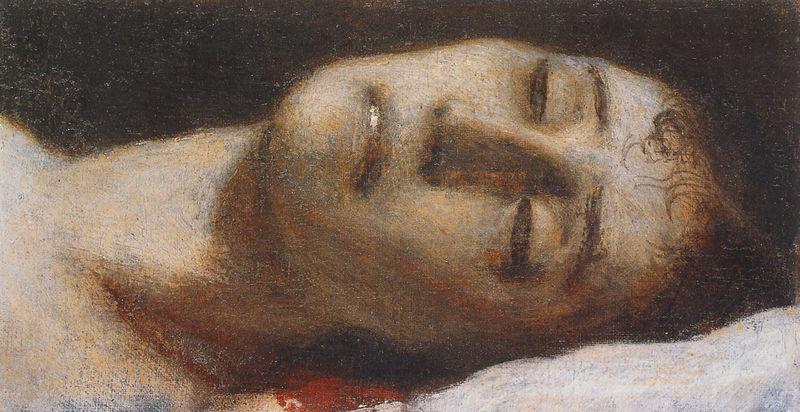
Titel: Kopf eines toten Mädchens
Künstler: Arnold Böcklin
Institution: Basel, Kunstmuseum
Schlagwörter: dunkel, gemälde, haut, kopf, mann, nackt, schatten, schlaf, weiß, braun, frau, hell, licht, mund, nase, schwarz, stirn, rot, symbolismus, augen, barock, gesicht, leiche, tod, tot, hals, porträt, öl, haare, mutter, kinn, lippen, locken, liegen, schlafen, schlafend, querformat, kissen, detail, brauen, junge, liegend, lider, blut, zähne, leid, schmerzen, leigen, blaß, zahn, sch, fru